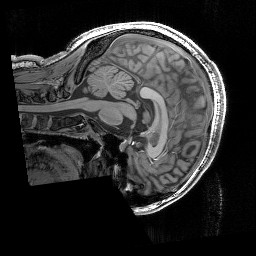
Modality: T1w
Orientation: sagittal
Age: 22
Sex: female
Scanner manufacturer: siemens
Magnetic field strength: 3 T
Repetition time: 2.3 s
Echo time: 0.00344 s